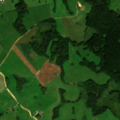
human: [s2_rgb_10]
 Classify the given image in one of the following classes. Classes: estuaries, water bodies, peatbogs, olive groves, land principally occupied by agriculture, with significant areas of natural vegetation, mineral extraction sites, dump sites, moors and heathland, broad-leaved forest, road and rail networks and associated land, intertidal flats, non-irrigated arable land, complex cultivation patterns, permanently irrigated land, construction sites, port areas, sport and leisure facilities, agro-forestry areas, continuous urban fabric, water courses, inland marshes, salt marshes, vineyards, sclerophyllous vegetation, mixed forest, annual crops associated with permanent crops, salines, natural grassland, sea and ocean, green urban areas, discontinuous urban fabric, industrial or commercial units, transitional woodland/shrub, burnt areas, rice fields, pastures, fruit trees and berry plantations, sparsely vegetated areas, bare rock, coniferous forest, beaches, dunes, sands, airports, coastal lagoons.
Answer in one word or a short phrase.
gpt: non-irrigated arable land, pastures, land principally occupied by agriculture, with significant areas of natural vegetation, broad-leaved forest